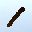
Label: 1